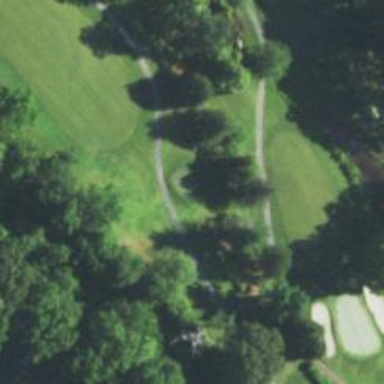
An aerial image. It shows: Path for both road and golf.